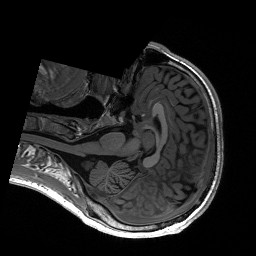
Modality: T1w
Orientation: axial
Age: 28
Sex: male